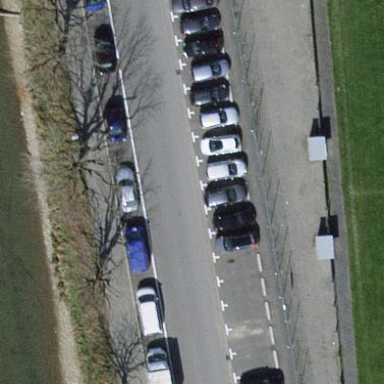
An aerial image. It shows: Street side parking area.